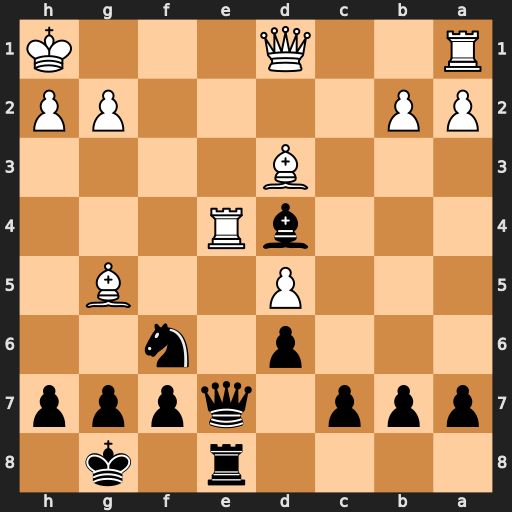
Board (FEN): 4r1k1/ppp1qppp/3p1n2/3P2B1/3bR3/3B4/PP4PP/R2Q3K
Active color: b
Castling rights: -
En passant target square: -
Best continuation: Nxe4 Bxe4 Qxe4